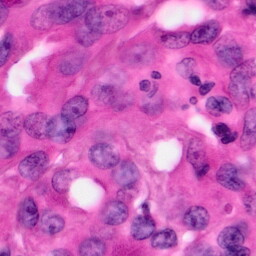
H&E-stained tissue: Pancreatic